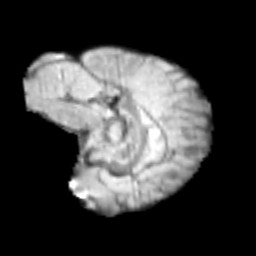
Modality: T2w
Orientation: sagittal
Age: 11
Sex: male
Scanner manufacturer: siemens
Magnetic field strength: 3 T
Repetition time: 3.8 s
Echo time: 0.07 s